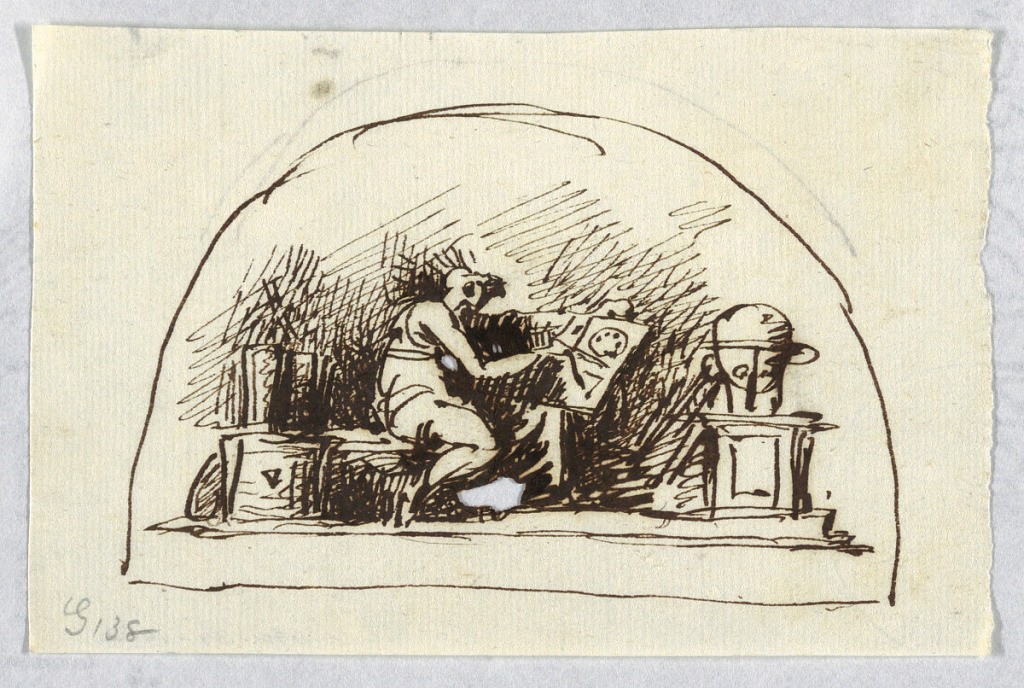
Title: Lunette with Arts and Sciences
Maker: Felice Giani, Italian, 1758–1823
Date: ca. 1800
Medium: Pen and brown ink over graphite traces on cream laid paper
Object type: Drawing
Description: Woman shown in profile directed toward right seated and painting. Globe stands upon pedestal, at right; books at left.